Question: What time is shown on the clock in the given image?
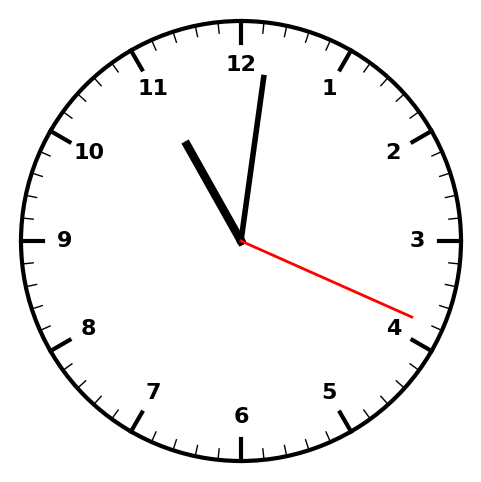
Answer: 11:01:19